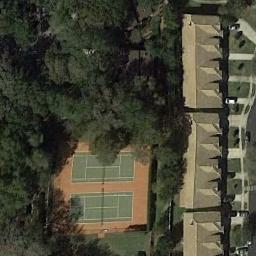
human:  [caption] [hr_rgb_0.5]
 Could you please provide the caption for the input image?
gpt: The tennis courts are surrounded by trees .

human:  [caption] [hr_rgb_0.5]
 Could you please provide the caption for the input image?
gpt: There are two tennis courts that don't go in the same direction .

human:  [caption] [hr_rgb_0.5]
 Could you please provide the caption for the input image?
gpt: The tennis court is next to some buildings and trees .

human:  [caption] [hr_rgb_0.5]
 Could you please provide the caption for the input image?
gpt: A tennis court surrounded by trees next to the building .

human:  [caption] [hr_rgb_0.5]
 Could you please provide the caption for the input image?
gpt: There are many green trees and some buildings beside the tennis court .